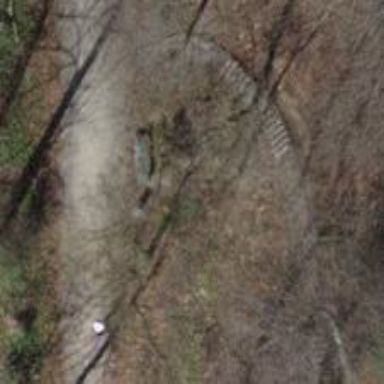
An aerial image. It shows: Bench.